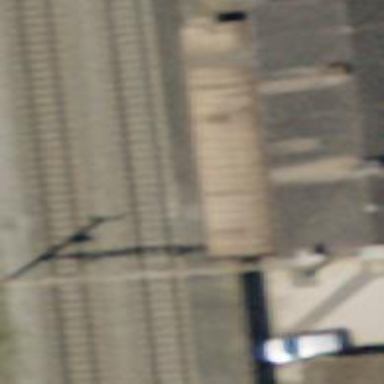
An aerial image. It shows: Railway station that also serves as public transport station.